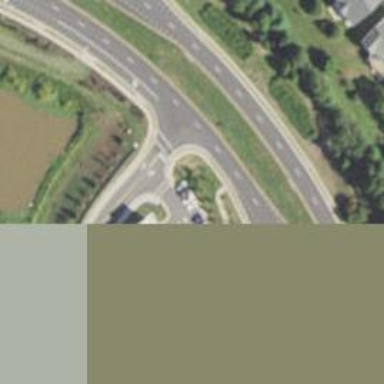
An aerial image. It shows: Marked crossing on footway.